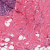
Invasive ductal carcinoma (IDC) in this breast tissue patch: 0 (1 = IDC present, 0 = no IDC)